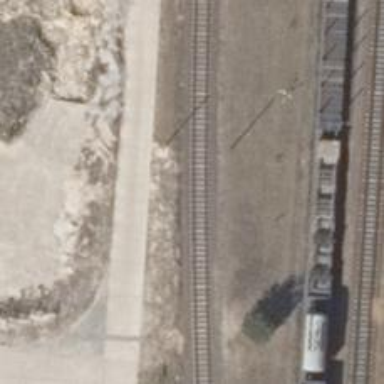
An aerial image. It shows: Railway yard used for servicing trains.